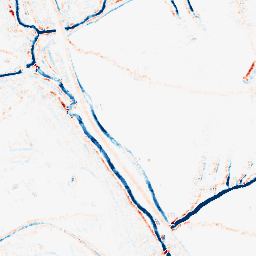
Category: morphological
Decomposition family: morphological_ellipse
Decomposition parameters: operation: average
width: 5
height: 5
Upsampling method: bicubic_3x
Upsampling parameters: scale: 3
Upsampling scale: 3